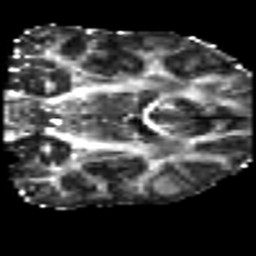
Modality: FA
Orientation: coronal
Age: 24
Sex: male
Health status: healthy
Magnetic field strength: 3 T
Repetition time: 7 s
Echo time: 0.0926 s